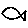
Label: fish